Field crop: maize
Growth stage: 2
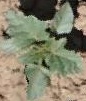
Species: datura